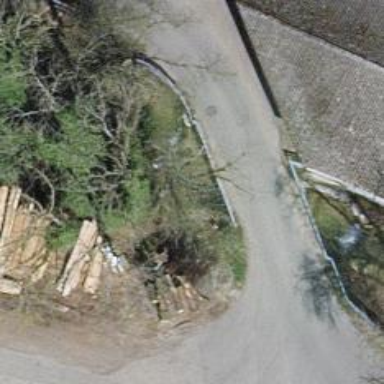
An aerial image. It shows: Residential road with bridge.